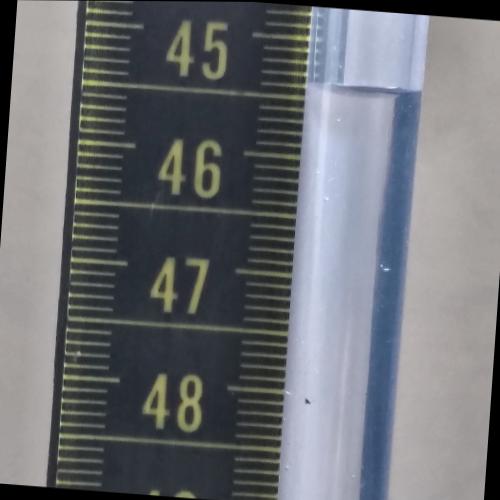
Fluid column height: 45.4 cm